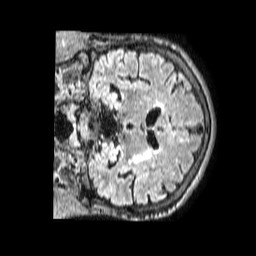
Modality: FLAIR
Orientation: coronal
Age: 52
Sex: male
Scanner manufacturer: philips
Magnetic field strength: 1.5 T
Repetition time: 4.8 s
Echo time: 0.3 s